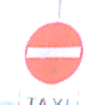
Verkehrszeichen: VerbotDerEinfahrt
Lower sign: BesondereFahrzeugeUndTransportgueter1
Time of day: MorningAfternoon
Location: Outdoor (Suburban)
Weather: PartlyCloudy
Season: NotSpecified
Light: Natural